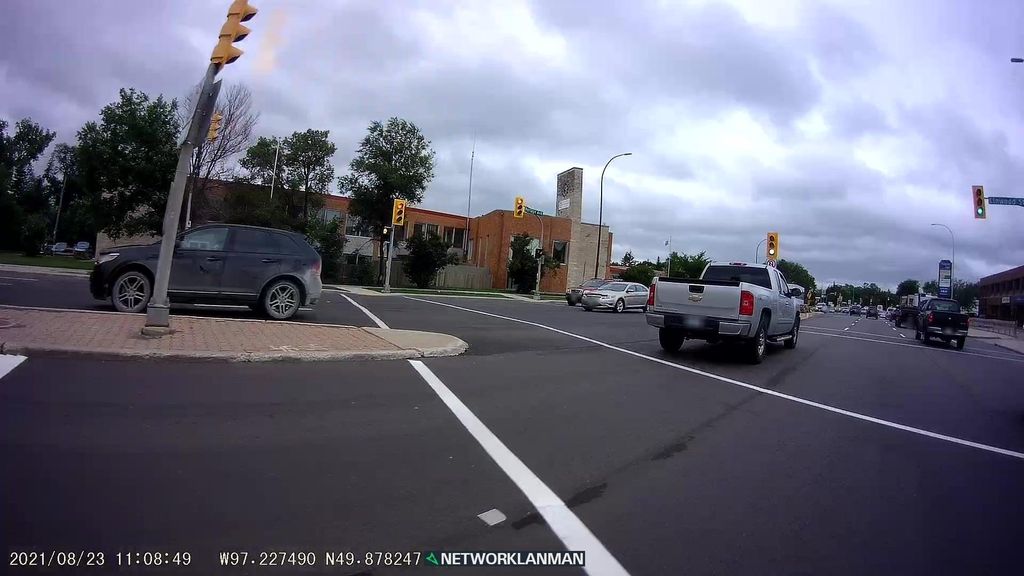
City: winnipeg